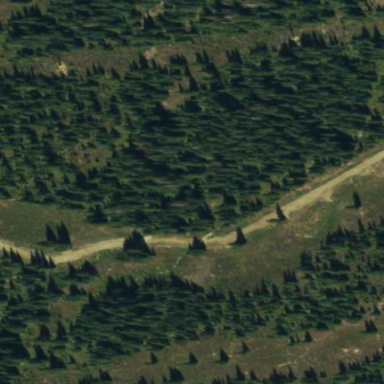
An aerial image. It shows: Evergreen woodland with needle-leaved trees.